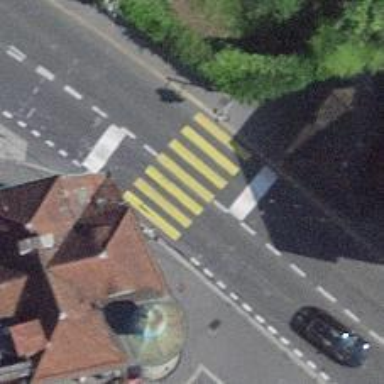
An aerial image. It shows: Road with traffic signals controlling the flow of traffic.